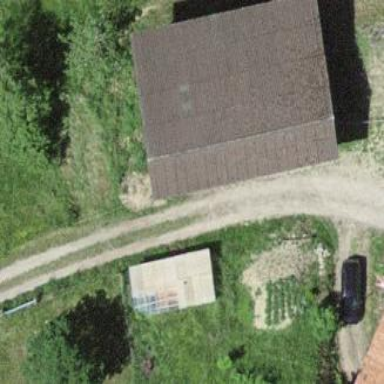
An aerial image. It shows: Barn.